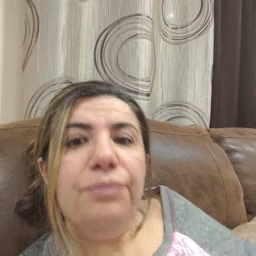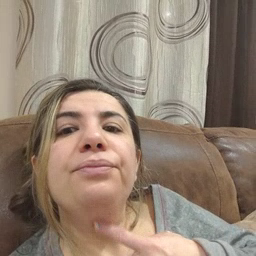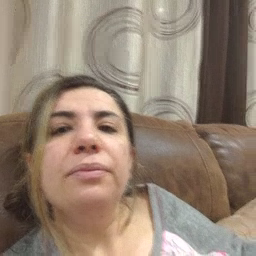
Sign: thirsty